Question: I want to print on to the NextPageusing printdocument in C#. The code I am using keeps on incrementing the number of pages to the infinite loop.

The code I am using is as follows:
'''
PaperSize pze = new PaperSize("Custom Paper size", 800, 150);
public void Print()
{
printDocument1.DefaultPageSettings.PaperSize = pze;
printDocument1.Print();
}
int YHeight = 0;
private void printDocument1_PrintPage(object sender, System.Drawing.Printing.PrintPageEventArgs e)
{
panel1_Paint(sender, new PaintEventArgs(e.Graphics, this.ClientRectangle));
int heightOfPage = 150;
float pageHeight = e.MarginBounds.Height;
while (heightOfPage + 100 < pageHeight && YHeight < this.SaveBeforePrint.Count)
{
YHeight += 1;
heightOfPage += 20;
}
if (YHeight < this.SaveBeforePrint.Count)
{
e.HasMorePages = true;
return;
}
else
{
e.HasMorePages = false;
}
}
'''
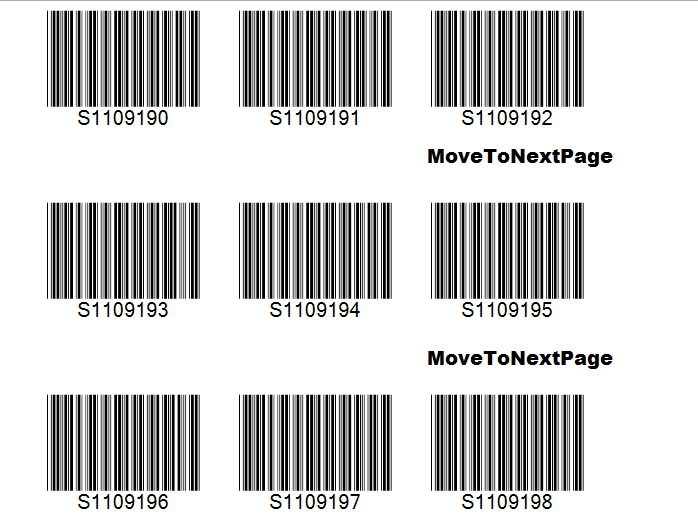
Answer: Hi change your PrintPage method as below ..
here countInRow is the count of barcode in a row on each page to display ..
'''
int countInRow = 3; // number of barcode in a row on every page.
private void printDocument1_PrintPage(object sender, System.Drawing.Printing.PrintPageEventArgs e)
{
panel1_Paint(sender, new PaintEventArgs(e.Graphics, this.ClientRectangle));
int locCount = SaveBeforePrint.Count;
for (int i = 0; i < countInRow && i < locCount; i++)
{
SaveBeforePrint.RemoveAt(0); //remove the top element always
}
e.HasMorePages = (SaveBeforePrint.Count > 0);
}
'''
you have to make one more change in method also, change the for loop condition
'''
private void panel1_Paint(object sender, System.Windows.Forms.PaintEventArgs e)
{
.
.
.
for (int serial = 0; serial < SaveBeforePrint.Count && serial < countInRow; serial++)
{
// you code goes here..
}
.
.
.
}
'''